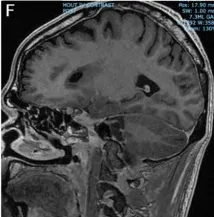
Pre- and post-operative Magnetic Resonance Imaging (MRI). Sagittal. MRI without contrast.
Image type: radiology (mri)